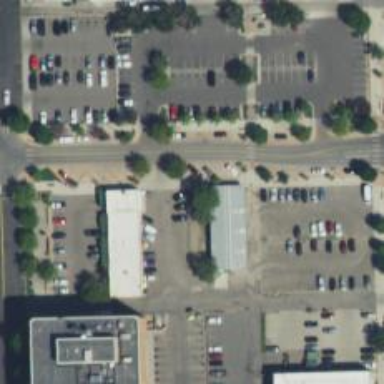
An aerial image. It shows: Parking space.